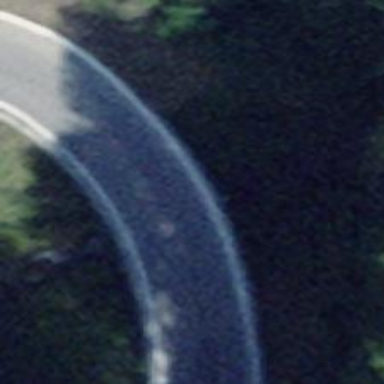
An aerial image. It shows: Tertiary road passing over bridge.